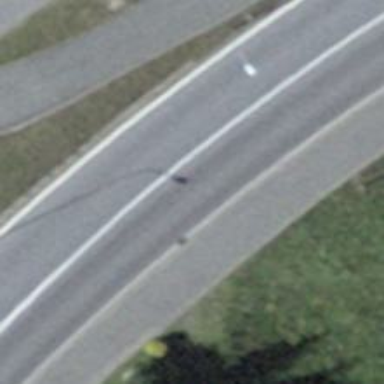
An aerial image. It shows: Asphalt road classified as primary highway.